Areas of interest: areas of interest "Chen's Cherry Tomato Picking Garden"
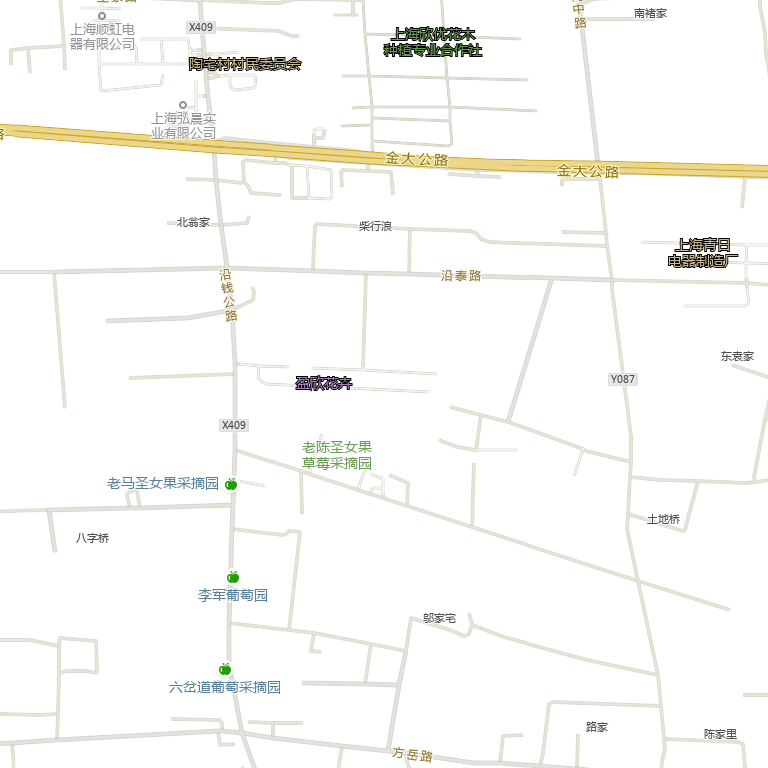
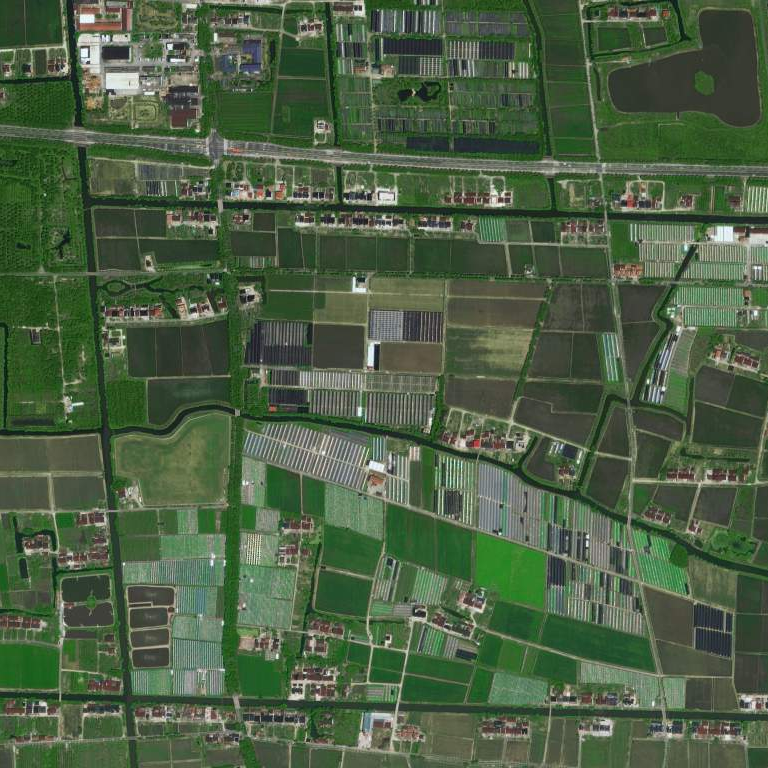